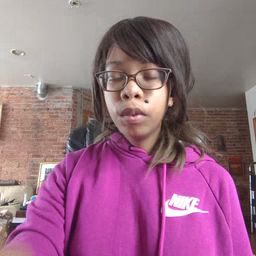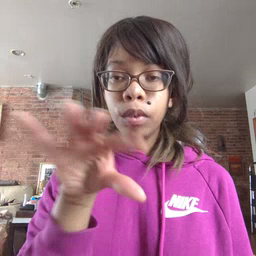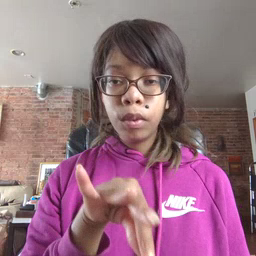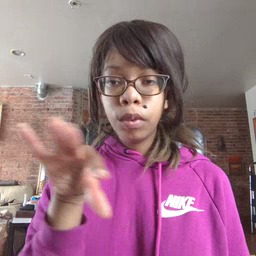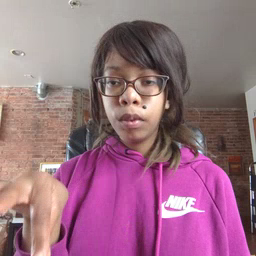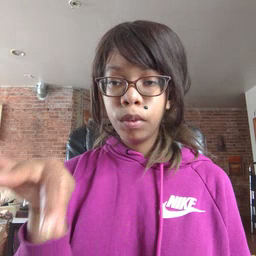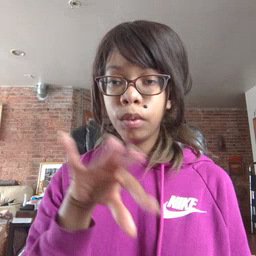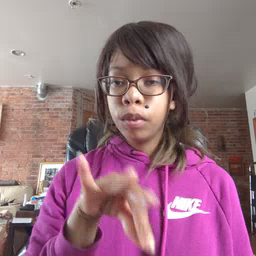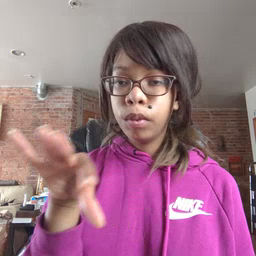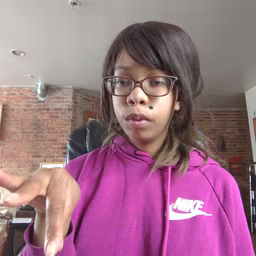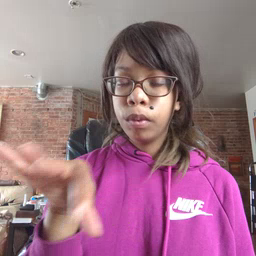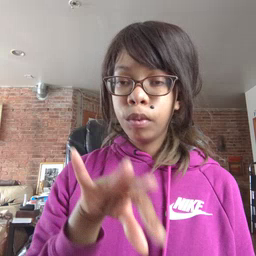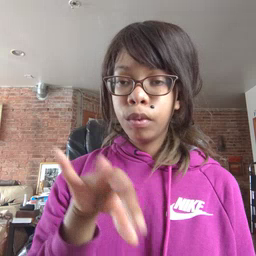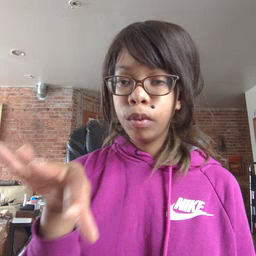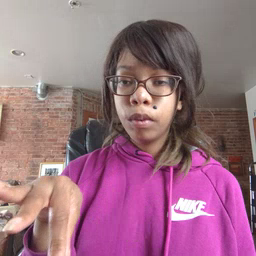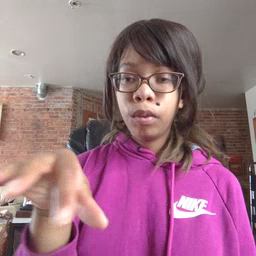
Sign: frenchfries